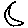
Label: moon